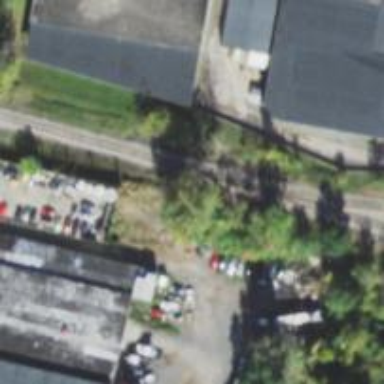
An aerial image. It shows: Disused railway spur line.